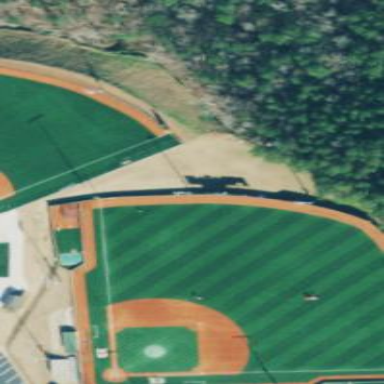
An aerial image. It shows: Baseball pitch for leisure land activities.